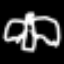
Label: angel